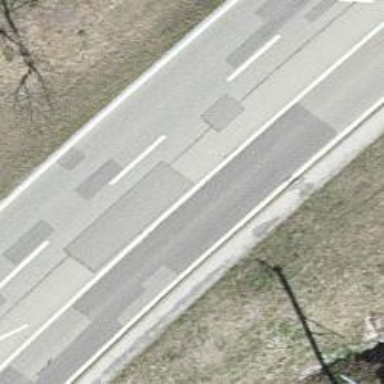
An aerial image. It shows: Asphalt road classified as primary highway.